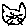
Label: cat